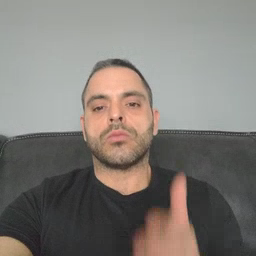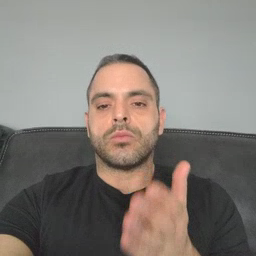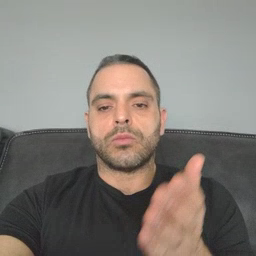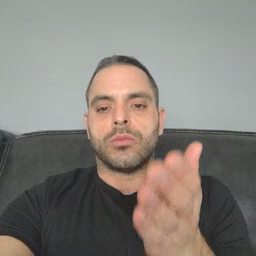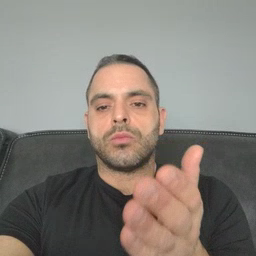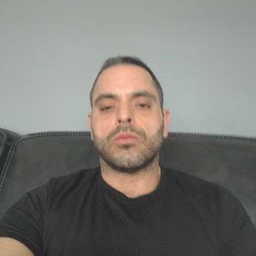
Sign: boat